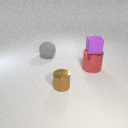
large red metal cylinder behind small brown metal cylinder